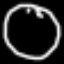
Label: clock